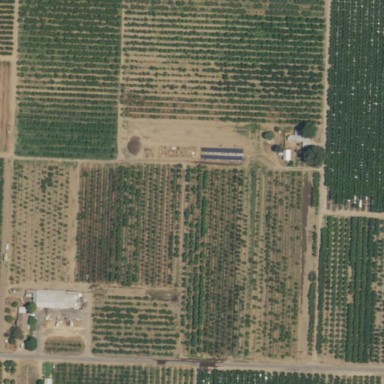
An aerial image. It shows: Orchard.